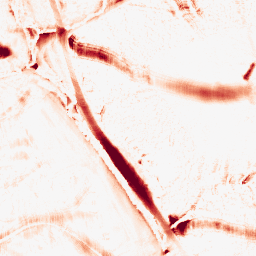
Category: morphological
Decomposition family: morphological_ellipse
Decomposition parameters: operation: opening
width: 30
height: 20
Upsampling method: quartic
Upsampling parameters: scale: 4
Upsampling scale: 4